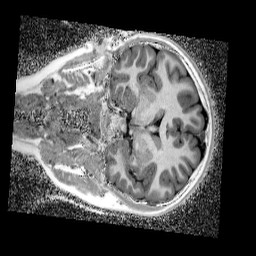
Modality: UNIT1_denoised
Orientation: coronal
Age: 12
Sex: female
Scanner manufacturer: siemens
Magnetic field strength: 3 T
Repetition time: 4 s
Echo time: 0.00299 s